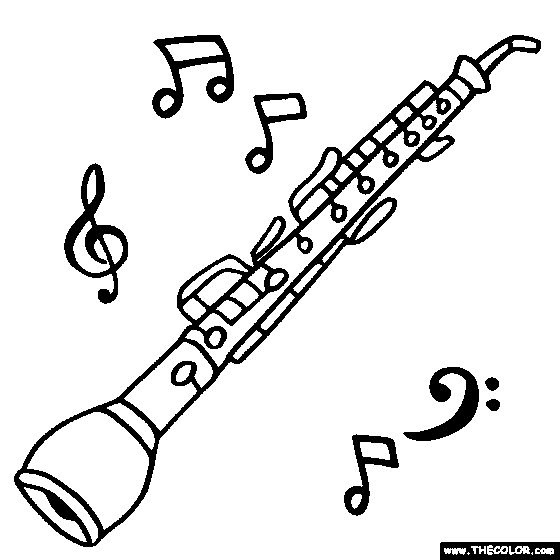
Label: oboe, hautboy, hautbois